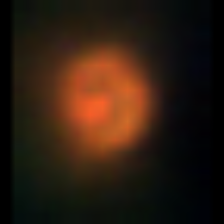
Taxon: NanoPlankton
Group: Other